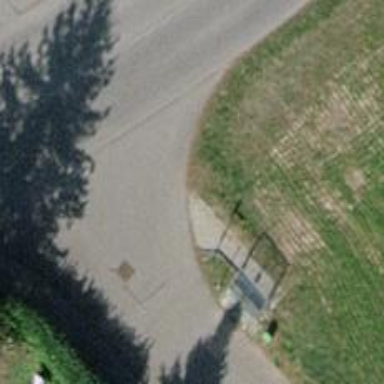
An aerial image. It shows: Bus stop with sheltered platform for public transport.